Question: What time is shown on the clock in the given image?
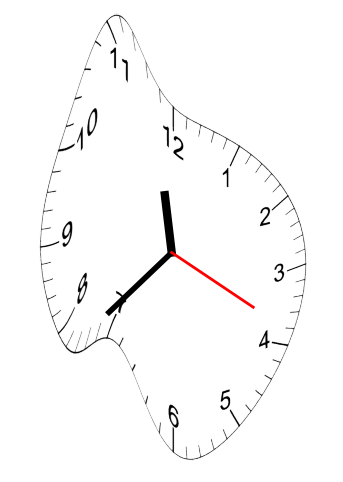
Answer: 11:37:19